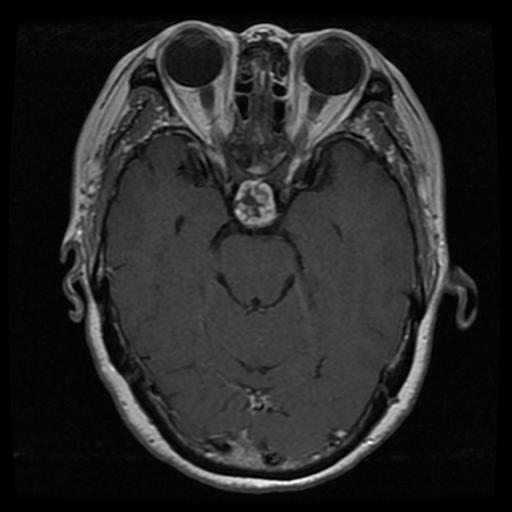
Label: pituitary